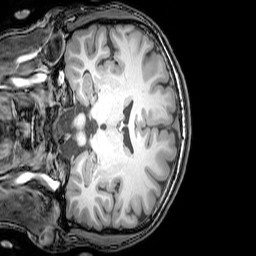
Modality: T1w
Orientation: coronal
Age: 23
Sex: male
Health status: healthy
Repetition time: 0.081 s
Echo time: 0.037 s